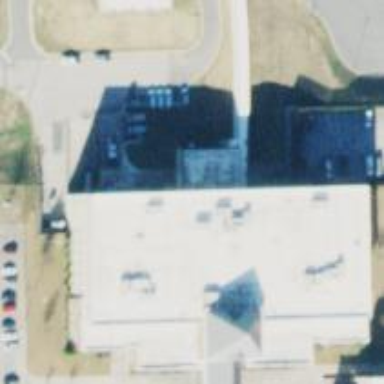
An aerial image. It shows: Courthouse building.